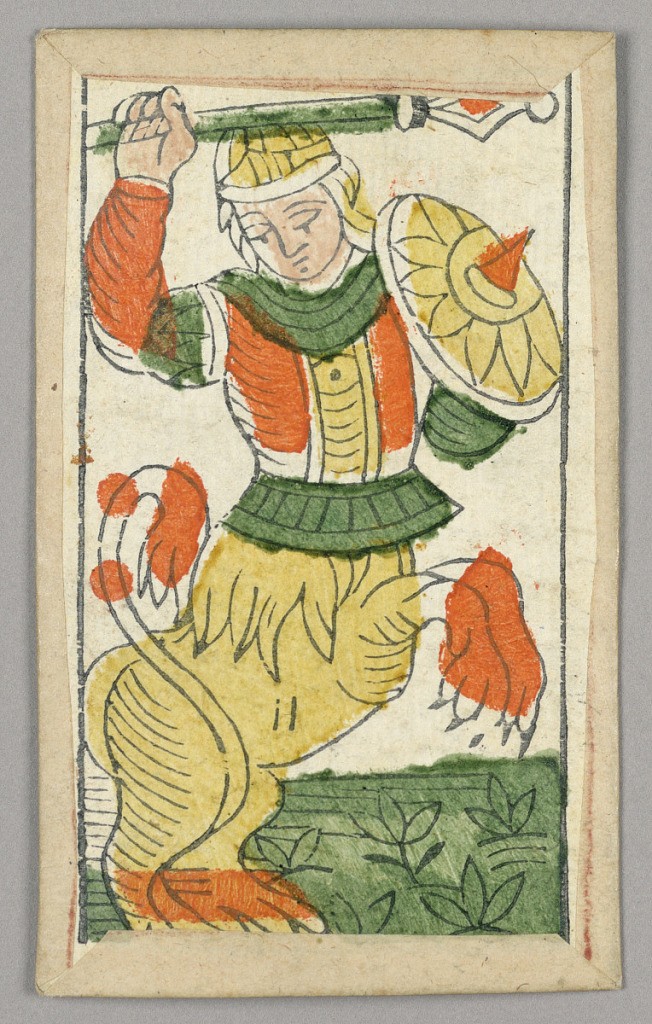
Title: Minchiate (Tarot) Playing Card
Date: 17th century
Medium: Stencil-colored woodblock print
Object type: Playing card
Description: Part of a set of Italian Minchiate playing cards.